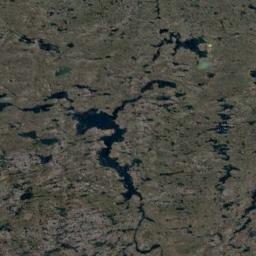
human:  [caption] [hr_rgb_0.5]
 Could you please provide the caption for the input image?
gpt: The river surface in a wetland is covered with large green and brown mixed dense vegetation .

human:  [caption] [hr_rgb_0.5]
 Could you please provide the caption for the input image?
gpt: The wetland consists of dry plants and water .

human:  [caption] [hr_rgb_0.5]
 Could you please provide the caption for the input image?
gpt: Half of the area in this wetland is bare land .

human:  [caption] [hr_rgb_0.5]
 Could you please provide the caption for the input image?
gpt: There are some different areas of water surrounded by wetlands .

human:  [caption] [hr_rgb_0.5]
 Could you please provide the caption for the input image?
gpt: There are many green areas and some water areas on the wetland .